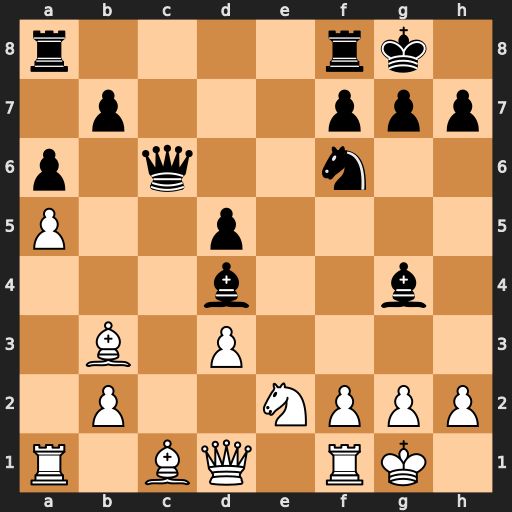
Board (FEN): r4rk1/1p3ppp/p1q2n2/P2p4/3b2b1/1B1P4/1P2NPPP/R1BQ1RK1
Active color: w
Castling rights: -
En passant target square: -
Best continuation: Nxd4 Bxd1 Nxc6